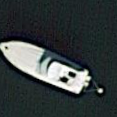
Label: Civil_yacht